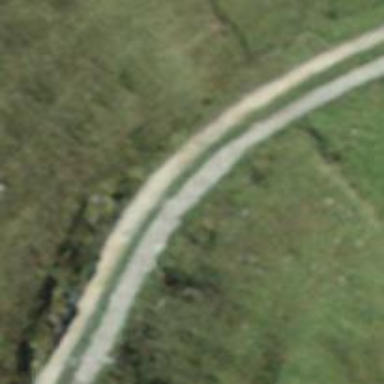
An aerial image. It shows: Track road with grade4 tracktype.